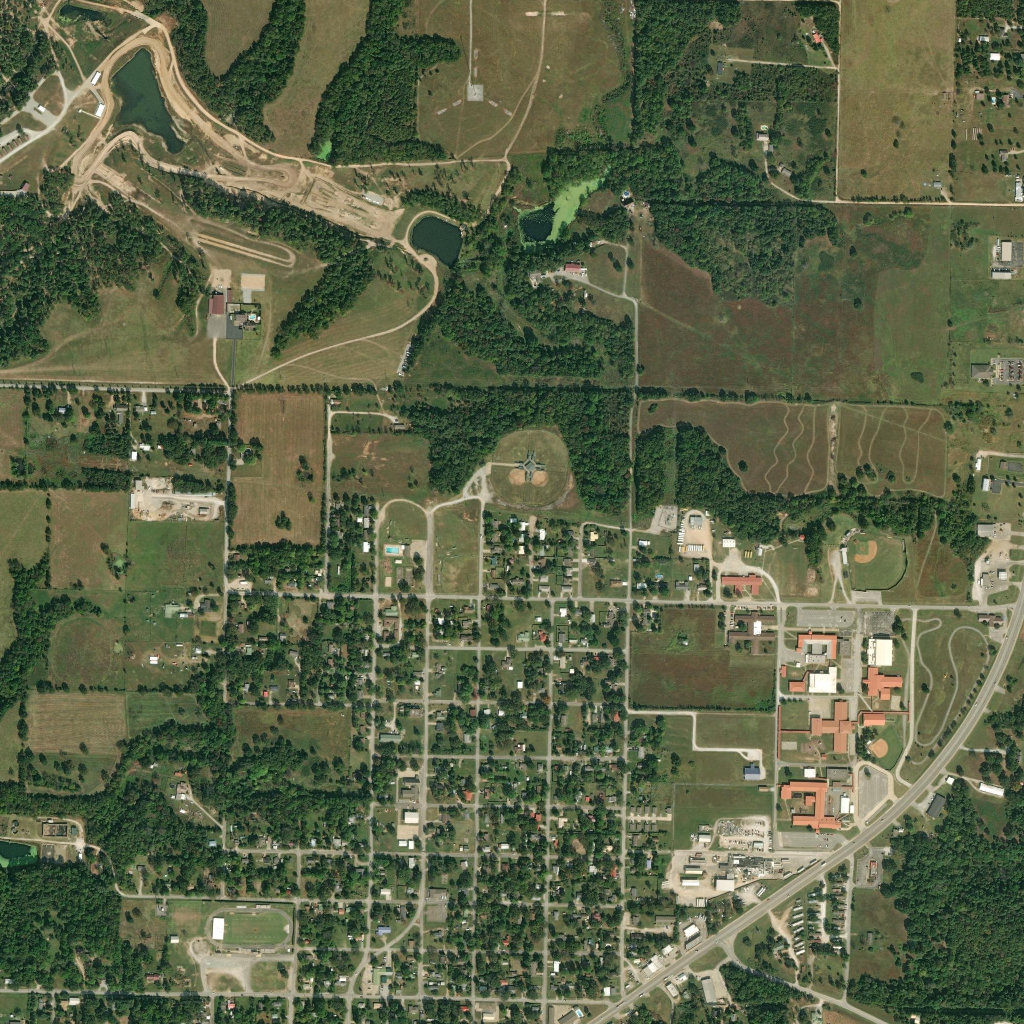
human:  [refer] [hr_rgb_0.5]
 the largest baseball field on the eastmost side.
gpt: <box>[[82, 51, 88, 57, 0]]</box>